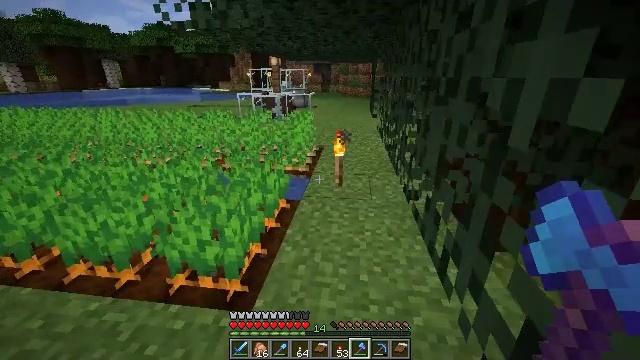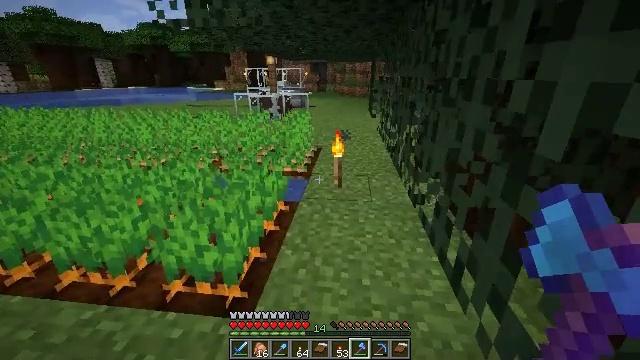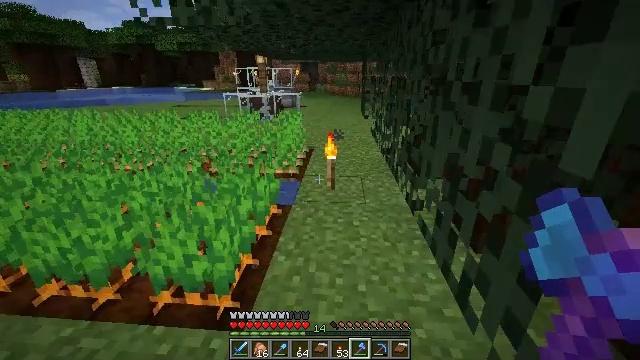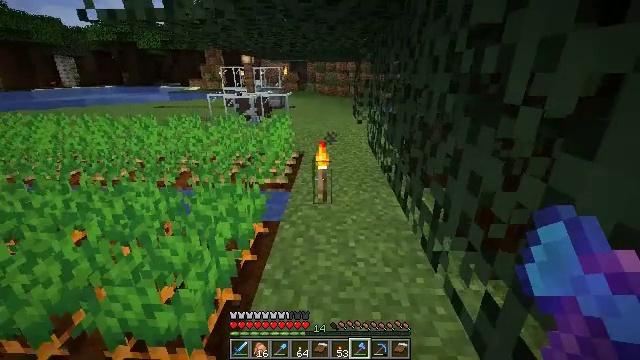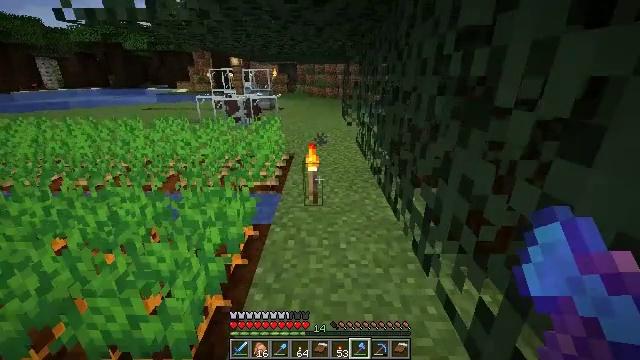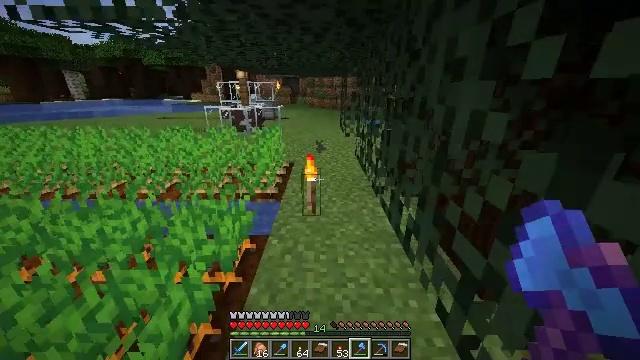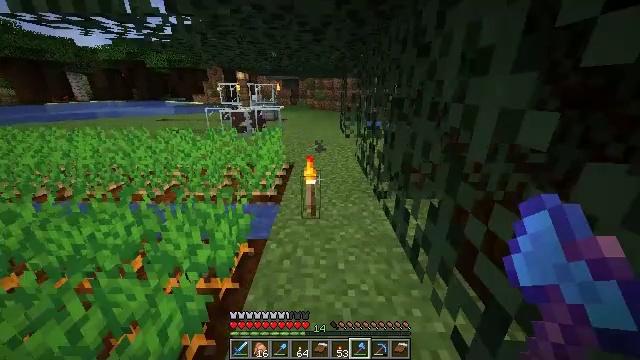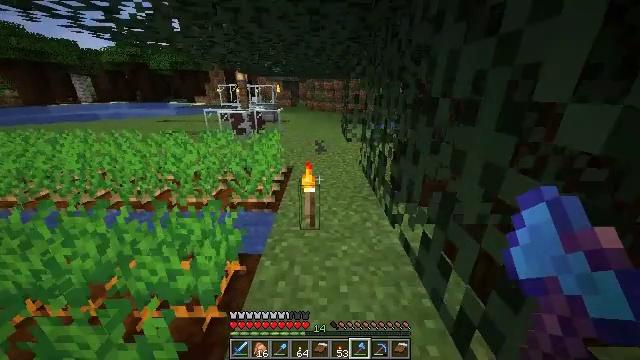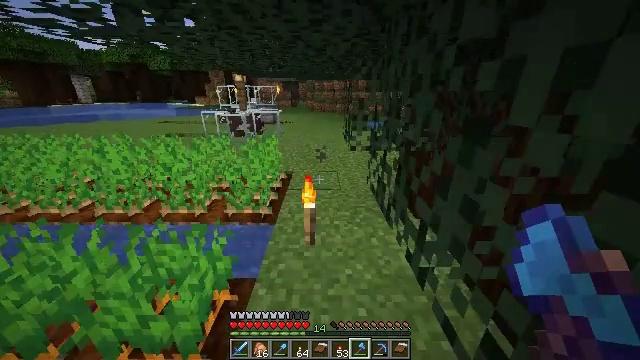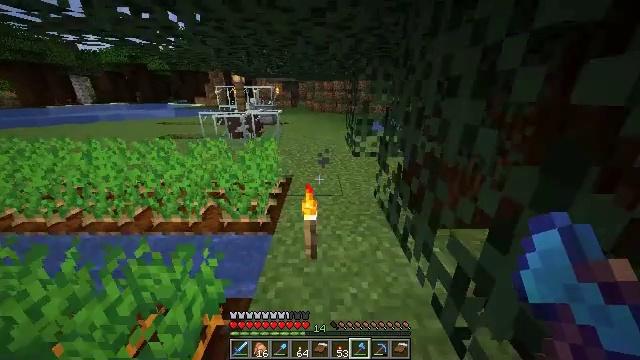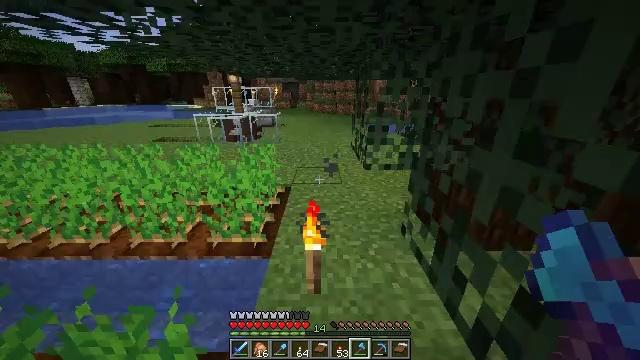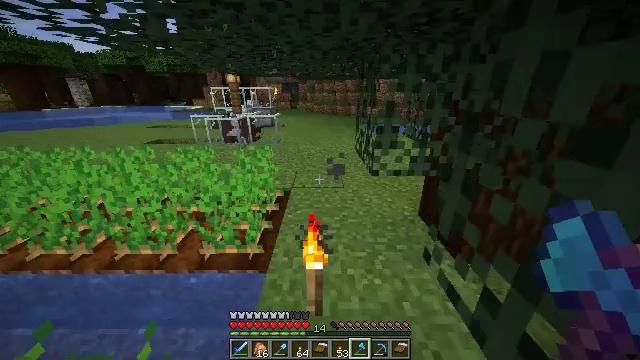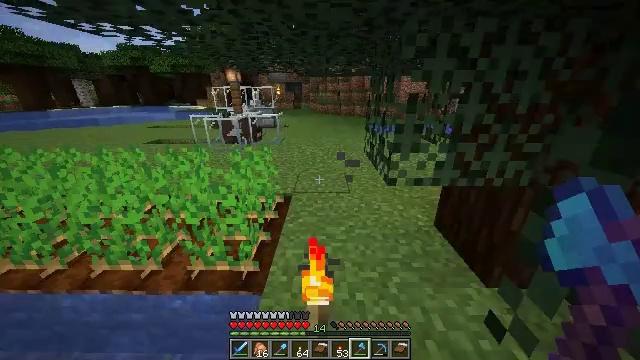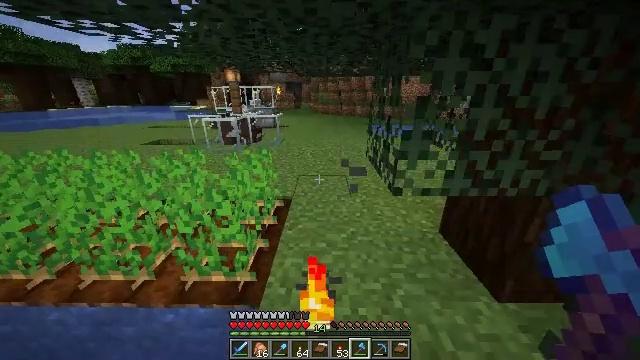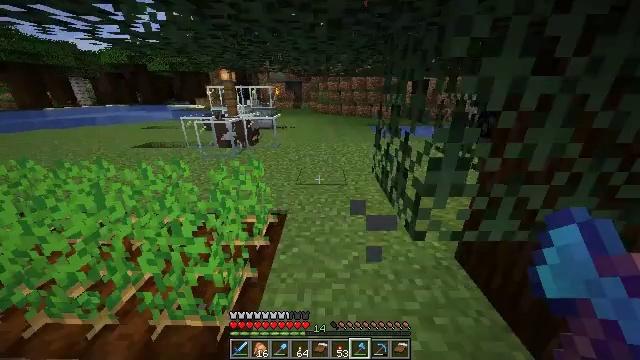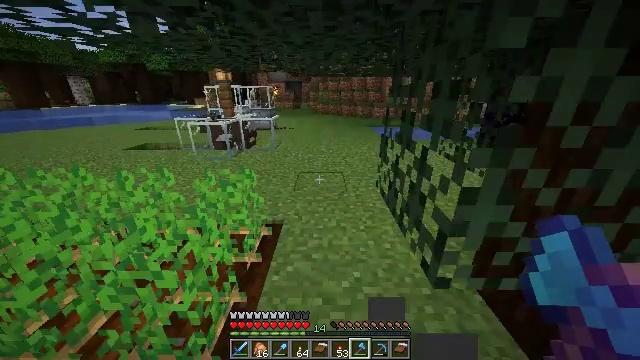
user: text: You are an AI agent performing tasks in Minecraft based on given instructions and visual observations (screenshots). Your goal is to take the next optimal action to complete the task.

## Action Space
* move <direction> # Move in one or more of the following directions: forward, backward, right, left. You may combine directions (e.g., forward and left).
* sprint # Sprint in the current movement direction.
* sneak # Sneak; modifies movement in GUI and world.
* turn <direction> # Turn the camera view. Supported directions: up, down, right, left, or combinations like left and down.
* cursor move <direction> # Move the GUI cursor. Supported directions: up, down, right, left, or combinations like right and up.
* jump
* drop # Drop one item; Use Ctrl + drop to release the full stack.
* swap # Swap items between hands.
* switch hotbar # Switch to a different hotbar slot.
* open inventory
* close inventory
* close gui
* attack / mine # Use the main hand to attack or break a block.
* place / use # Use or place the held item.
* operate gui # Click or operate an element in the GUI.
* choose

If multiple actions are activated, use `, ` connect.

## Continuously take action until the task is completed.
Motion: motion action
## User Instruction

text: Open a crafting table and make a brown bed.
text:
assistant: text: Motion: move forward
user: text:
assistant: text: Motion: move forward, turn right
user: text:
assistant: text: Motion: move forward, sprint, turn right
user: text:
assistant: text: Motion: move forward, sprint, turn right
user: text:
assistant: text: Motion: move forward, sprint
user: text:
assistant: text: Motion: move forward, sprint
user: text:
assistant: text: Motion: move forward
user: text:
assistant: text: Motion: move forward
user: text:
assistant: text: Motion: move forward, sprint
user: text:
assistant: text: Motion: move forward, sprint
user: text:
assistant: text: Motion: move forward, sprint
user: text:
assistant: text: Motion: move forward
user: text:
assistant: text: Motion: move forward
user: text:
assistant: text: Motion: move forward
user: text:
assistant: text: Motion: move forward, sprint
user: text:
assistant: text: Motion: move forward, sprint
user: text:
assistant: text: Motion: move forward, sprint
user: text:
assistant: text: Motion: move forward
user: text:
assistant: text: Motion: move forward, sprint
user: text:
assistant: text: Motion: move forward, sprint
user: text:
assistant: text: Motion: move forward, sprint
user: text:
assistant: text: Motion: move forward, sprint
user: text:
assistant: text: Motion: move forward
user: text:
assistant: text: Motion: move forward
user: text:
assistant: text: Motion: move forward
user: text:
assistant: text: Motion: move forward, turn left
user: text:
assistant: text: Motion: move forward
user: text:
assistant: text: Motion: move forward
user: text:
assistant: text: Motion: move forward
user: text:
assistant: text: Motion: move forward